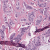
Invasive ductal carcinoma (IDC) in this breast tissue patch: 1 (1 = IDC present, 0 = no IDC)